Question: I'm currently writing a small plugin for computer repair techs and I'm now trying to code the invoice section but not having much luck!
I've got the fields being populated from the database but I'm trying to use jquery to update the line totals and the total of the invoice.
Heres a quick image of what I'm trying to do!

I'm trying to get it to update the totals on pageload and when a value changes in the unit cost and quantity textfields.
'''
$(document).ready(function() {
$("#invoiceitems tbody tr").each(function() {
$(this).change(function() {
updateTotal();
});
});
});
function updateTotal() {
//Calculate Subtotal for each item
var quantity = $('.quantity').val();
var price = $('.price').val();
var subtotal = parseInt(quantity) * parseFloat(price);
$('.subtotal').text(subtotal);
//Calculate Grand Total
var sum = 0;
$('.linetotal').each(function() {
sum += parseFloat($(this).text());
});
$('#grandTotal').html(parseFloat(sum));
}
'''
Found this code on here but I really don't have a clue and can't get it to work!
Some direction/help would be greatly appreciated!
Thanks very much
Jase
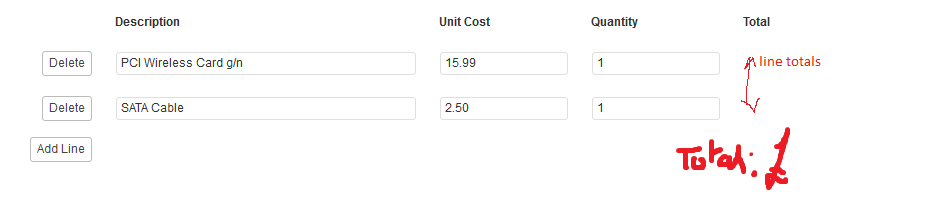
Answer: Looks like you are a complete novice to jQuery.. !! Good start though.. Not hard to pick it up..
Here .price , .quantity and .lineTotal corresponds to class names of the columns they are talking about..
grandTotal is the id of the Total in the table..
I have put up a <URL> for the case you are trying to work into.. Should be a good start..
But do take care that I have not added any conditions to check if the user input is valid or not... Try adding those while rolling it out.. Let me know if you face any difficulty in decoding it.